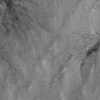
Label: not_dusty